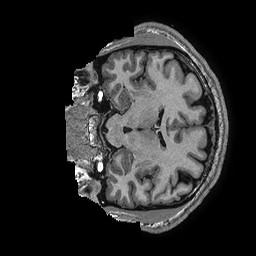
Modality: T1w
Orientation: coronal
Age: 26
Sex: male
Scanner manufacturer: ge
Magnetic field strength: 3 T
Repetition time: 0.006952 s
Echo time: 0.00292 s